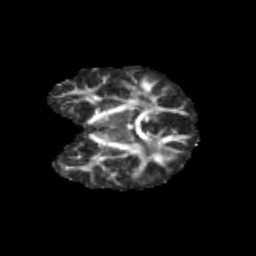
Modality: FA
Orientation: coronal
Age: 11
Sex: female
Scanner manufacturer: siemens
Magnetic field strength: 3 T
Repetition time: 3.8 s
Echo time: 0.07 s